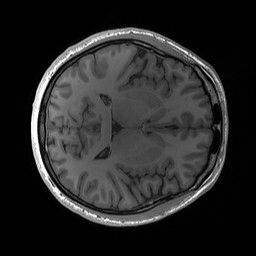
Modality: T1w
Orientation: axial
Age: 28
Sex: male